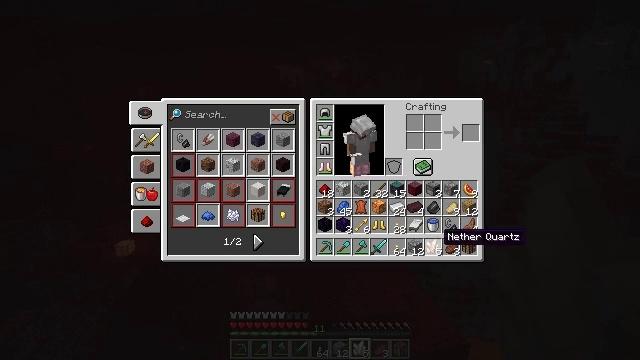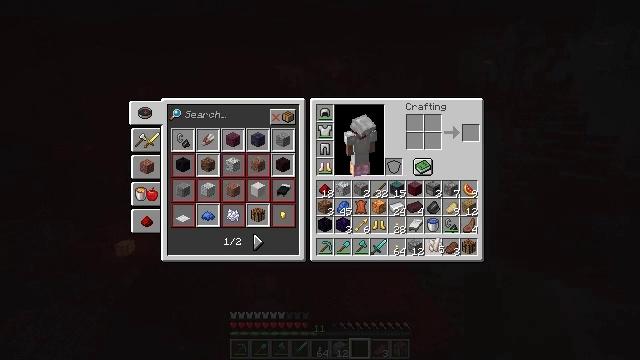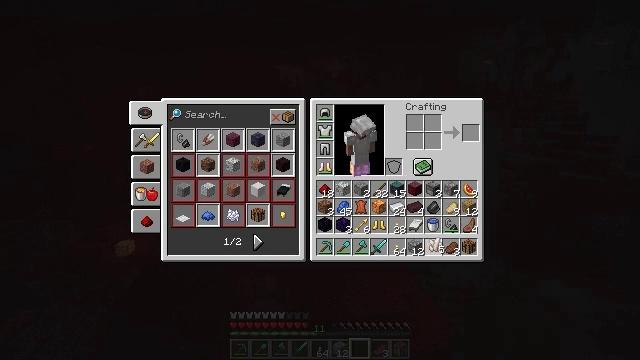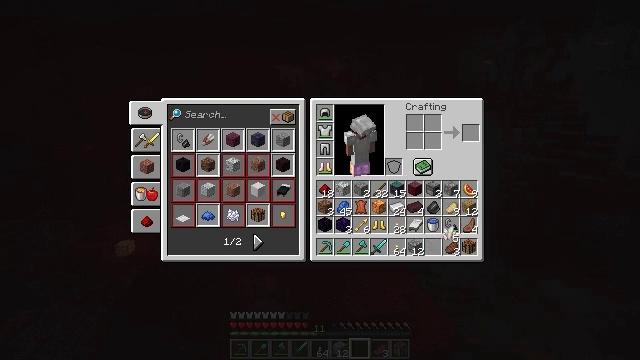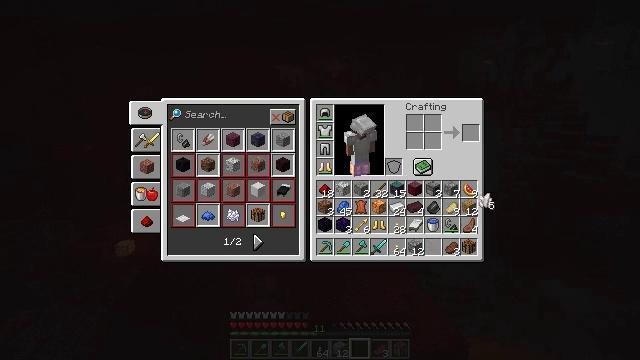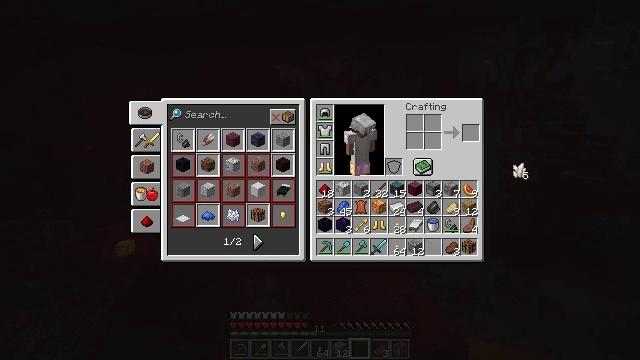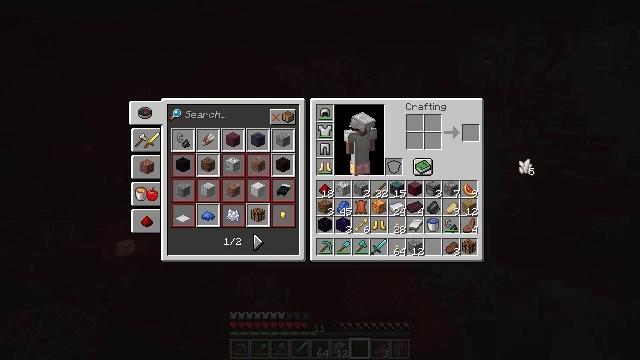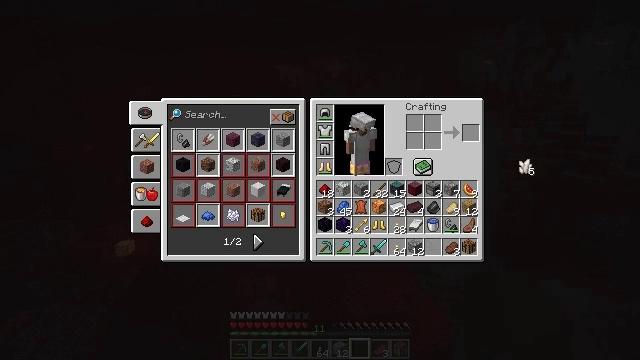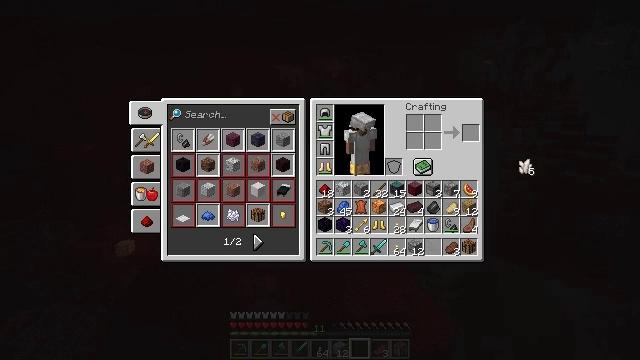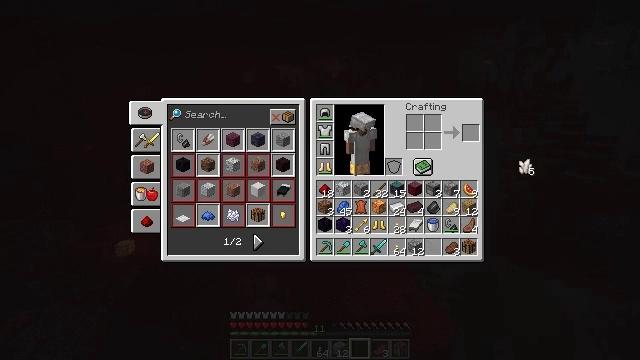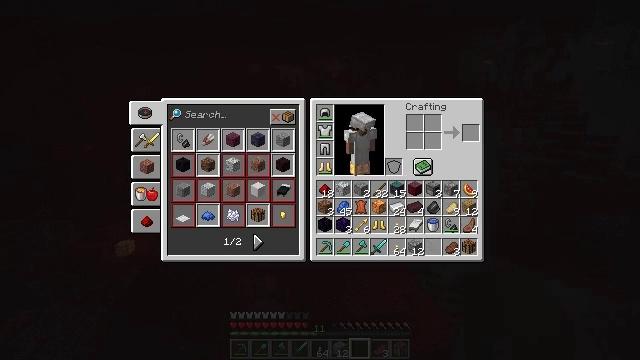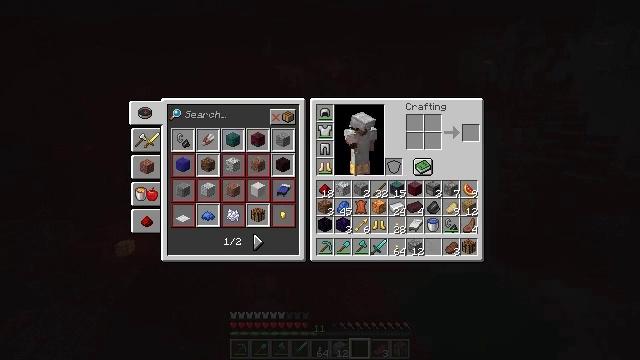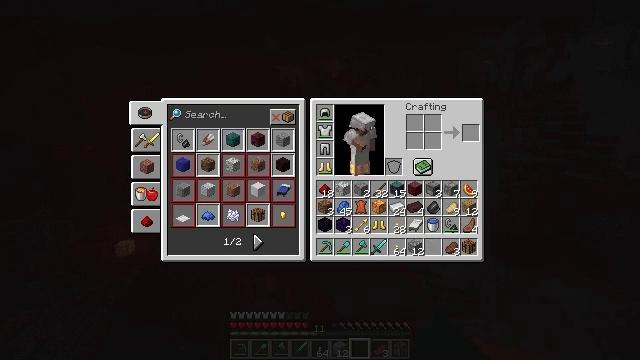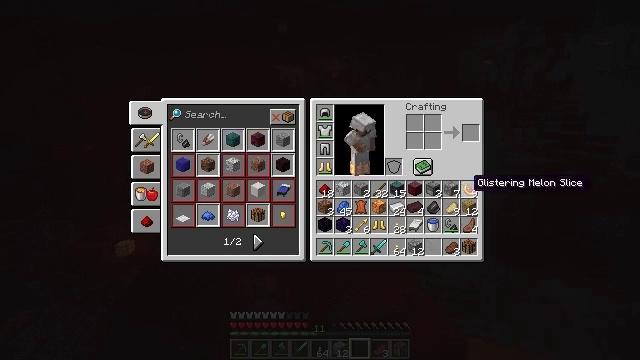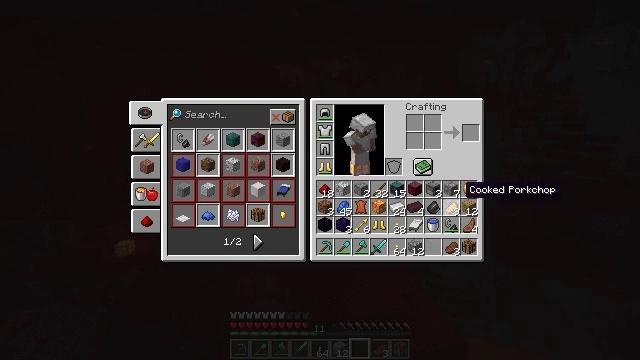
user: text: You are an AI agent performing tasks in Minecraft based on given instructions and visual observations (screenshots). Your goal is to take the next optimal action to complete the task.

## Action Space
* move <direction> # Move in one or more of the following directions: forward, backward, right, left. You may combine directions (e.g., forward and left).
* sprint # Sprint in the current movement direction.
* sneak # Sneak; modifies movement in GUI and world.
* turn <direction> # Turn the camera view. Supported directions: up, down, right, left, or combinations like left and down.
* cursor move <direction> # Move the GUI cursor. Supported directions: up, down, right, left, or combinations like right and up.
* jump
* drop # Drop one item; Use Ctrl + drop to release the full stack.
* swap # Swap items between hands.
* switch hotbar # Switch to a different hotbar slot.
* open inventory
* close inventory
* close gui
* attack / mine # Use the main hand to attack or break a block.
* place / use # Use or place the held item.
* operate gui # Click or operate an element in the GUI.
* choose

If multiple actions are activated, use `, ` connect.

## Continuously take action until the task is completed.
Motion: motion action
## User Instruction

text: Drop a quartz.
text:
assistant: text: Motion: operate gui
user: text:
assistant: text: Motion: operate gui
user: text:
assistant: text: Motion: cursor move right and up
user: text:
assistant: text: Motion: cursor move right and up
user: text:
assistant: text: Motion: cursor move right and up
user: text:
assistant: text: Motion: no_op
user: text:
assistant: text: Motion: operate gui
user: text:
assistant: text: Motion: operate gui
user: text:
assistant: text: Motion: operate gui
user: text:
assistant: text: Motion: no_op
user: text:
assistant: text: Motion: cursor move left
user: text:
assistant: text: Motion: cursor move left and down
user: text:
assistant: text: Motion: cursor move left and down
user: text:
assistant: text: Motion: cursor move left
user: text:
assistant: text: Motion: no_op